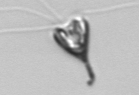
Label: Pyramimonas_longicauda